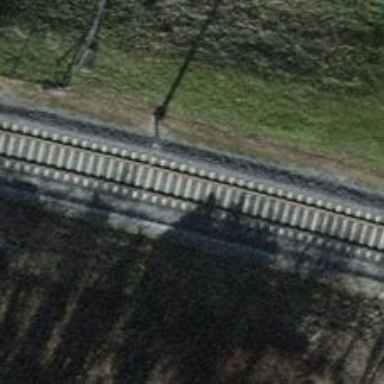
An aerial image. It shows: Single-track electrified railway with contact line.